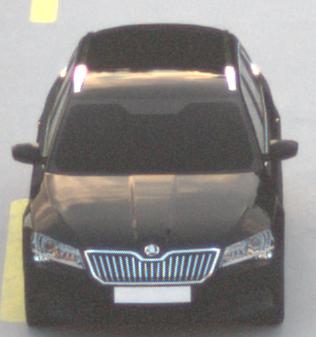
Make: Skoda
Model: Superb Combi 1.4 TSI
Detailed model: Superb (III) Combi
Model produced from: 2015/09
Model produced until: 2018/06
Doors: 5
Color: black
Road condition: dry road
Daytime: sunrise or sunset
Contrast: low contrast